Interaction volume radius: 10 \u00c5
Interaction volume height: 10 \u00c5
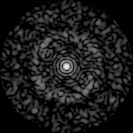
Disorder parameter: 0.8305